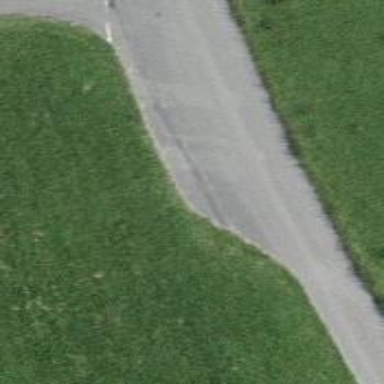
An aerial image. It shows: Passing place on the road.